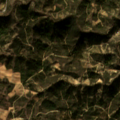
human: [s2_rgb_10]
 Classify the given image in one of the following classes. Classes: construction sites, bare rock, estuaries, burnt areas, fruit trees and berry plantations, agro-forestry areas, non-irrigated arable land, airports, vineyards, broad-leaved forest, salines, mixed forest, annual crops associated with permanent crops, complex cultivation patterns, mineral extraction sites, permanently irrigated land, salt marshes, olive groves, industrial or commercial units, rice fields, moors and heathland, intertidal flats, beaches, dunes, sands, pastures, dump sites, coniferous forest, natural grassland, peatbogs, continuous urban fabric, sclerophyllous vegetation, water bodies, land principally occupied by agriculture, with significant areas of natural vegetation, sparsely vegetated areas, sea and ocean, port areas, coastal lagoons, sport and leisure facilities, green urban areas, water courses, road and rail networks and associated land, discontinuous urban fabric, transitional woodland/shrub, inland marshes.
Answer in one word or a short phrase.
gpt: olive groves, complex cultivation patterns, land principally occupied by agriculture, with significant areas of natural vegetation, coniferous forest, transitional woodland/shrub